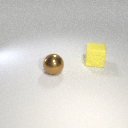
large brown metal sphere in front of large yellow rubber cube